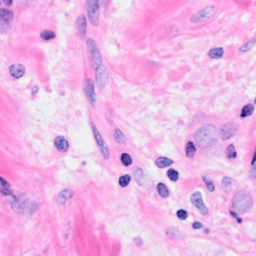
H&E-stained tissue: Breast